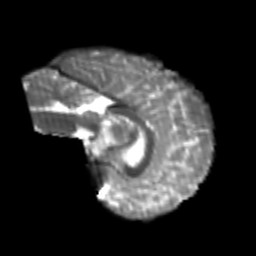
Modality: T2w
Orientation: sagittal
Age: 24
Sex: female
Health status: healthy
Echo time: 0.074 s